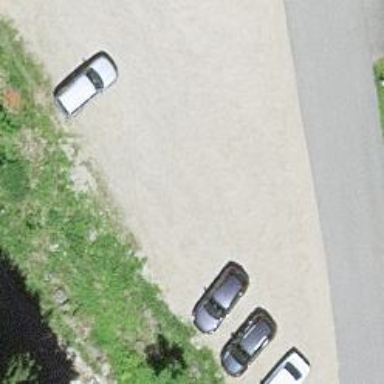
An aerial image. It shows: Parking area.